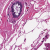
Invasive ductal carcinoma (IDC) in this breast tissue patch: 0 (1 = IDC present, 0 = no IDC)